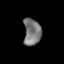
Tissue: lung
Cell type: T cells
Senescence score: 0.2001
Nuclear area (px): 451
Mean DAPI intensity: 121.364